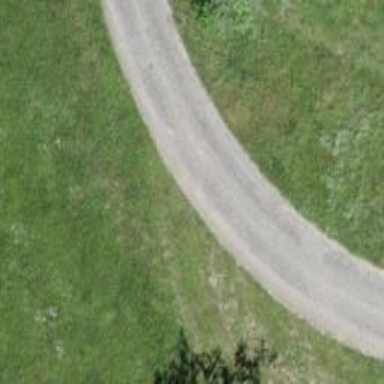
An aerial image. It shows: Smooth asphalt road in residential area.